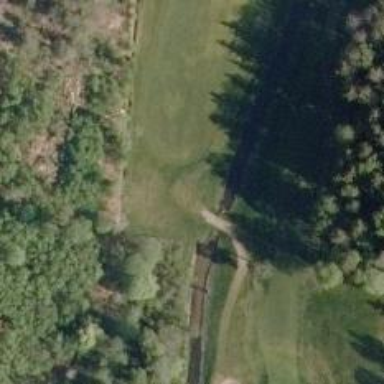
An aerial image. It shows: Service road designated as golf cart path.